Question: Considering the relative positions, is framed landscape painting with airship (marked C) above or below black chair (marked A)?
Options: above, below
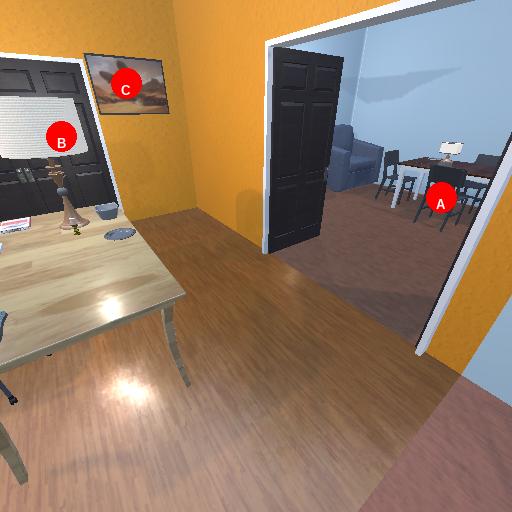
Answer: above